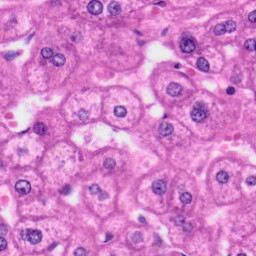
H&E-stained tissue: Liver